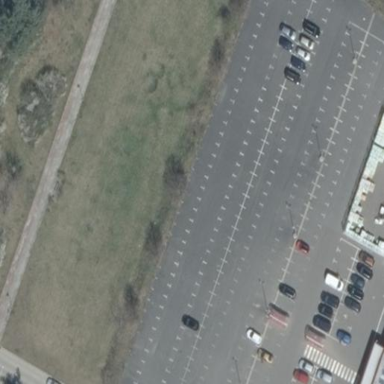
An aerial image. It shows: Asphalt parking aisle road.